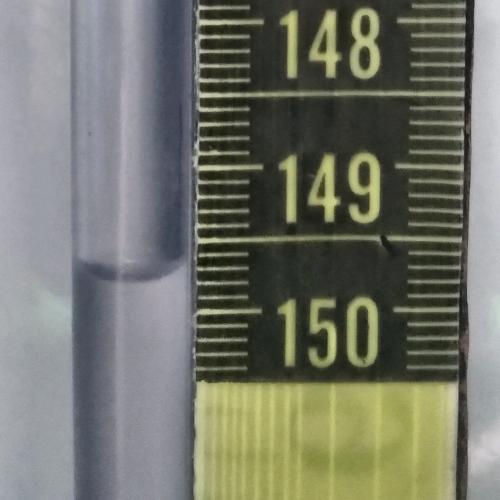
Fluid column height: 149.7 cm